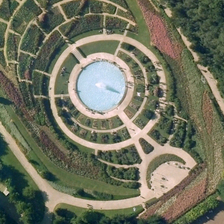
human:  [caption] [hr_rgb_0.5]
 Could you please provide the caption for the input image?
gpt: many green trees are around a circle square with a fountain in the middle of it .

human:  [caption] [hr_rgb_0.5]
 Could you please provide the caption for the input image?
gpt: many green trees are around a circle square with a fountain in the middle of it .

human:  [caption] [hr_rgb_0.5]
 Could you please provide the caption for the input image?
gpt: many green trees are around a circle square with a fountain in the middle of it .

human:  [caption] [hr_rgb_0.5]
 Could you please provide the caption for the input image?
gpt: many green trees are around a circle square with a fountain in the middle of it .

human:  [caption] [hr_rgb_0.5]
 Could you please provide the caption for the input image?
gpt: many green trees are around a circle square with a fountain in the middle of it .